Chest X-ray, PA view. Patient: 41 years old, sex F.
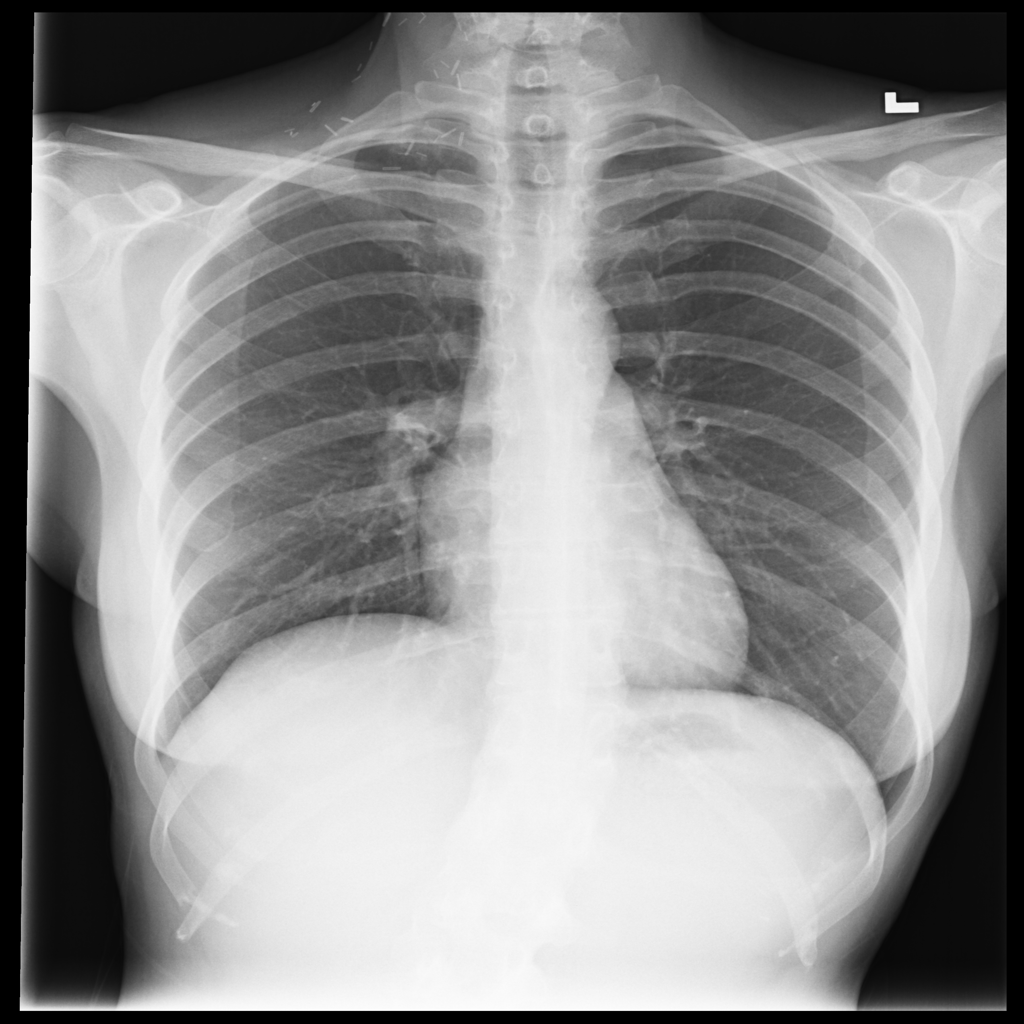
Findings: No Finding